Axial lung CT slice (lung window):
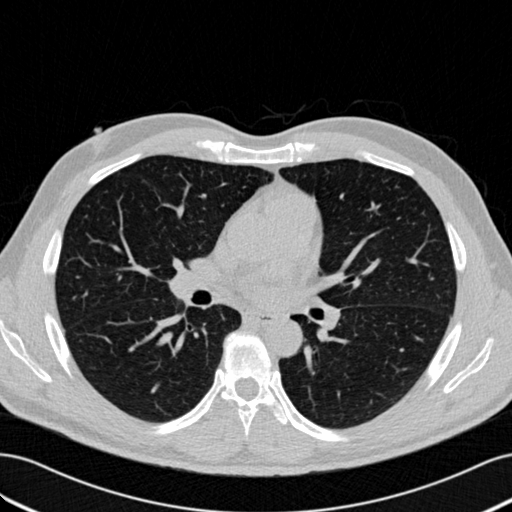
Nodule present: no